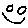
Label: smiley face